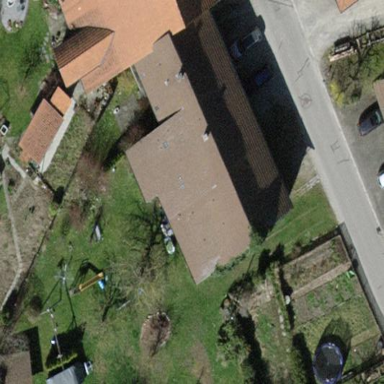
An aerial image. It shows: Gabled roof house.